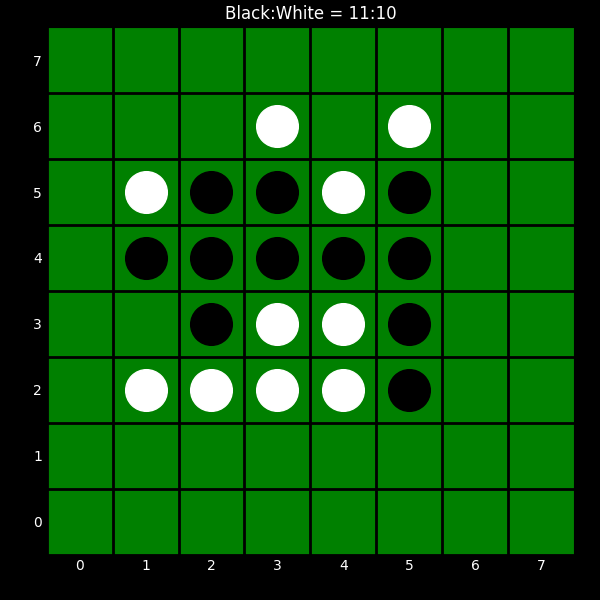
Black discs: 11
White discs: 10